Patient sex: F
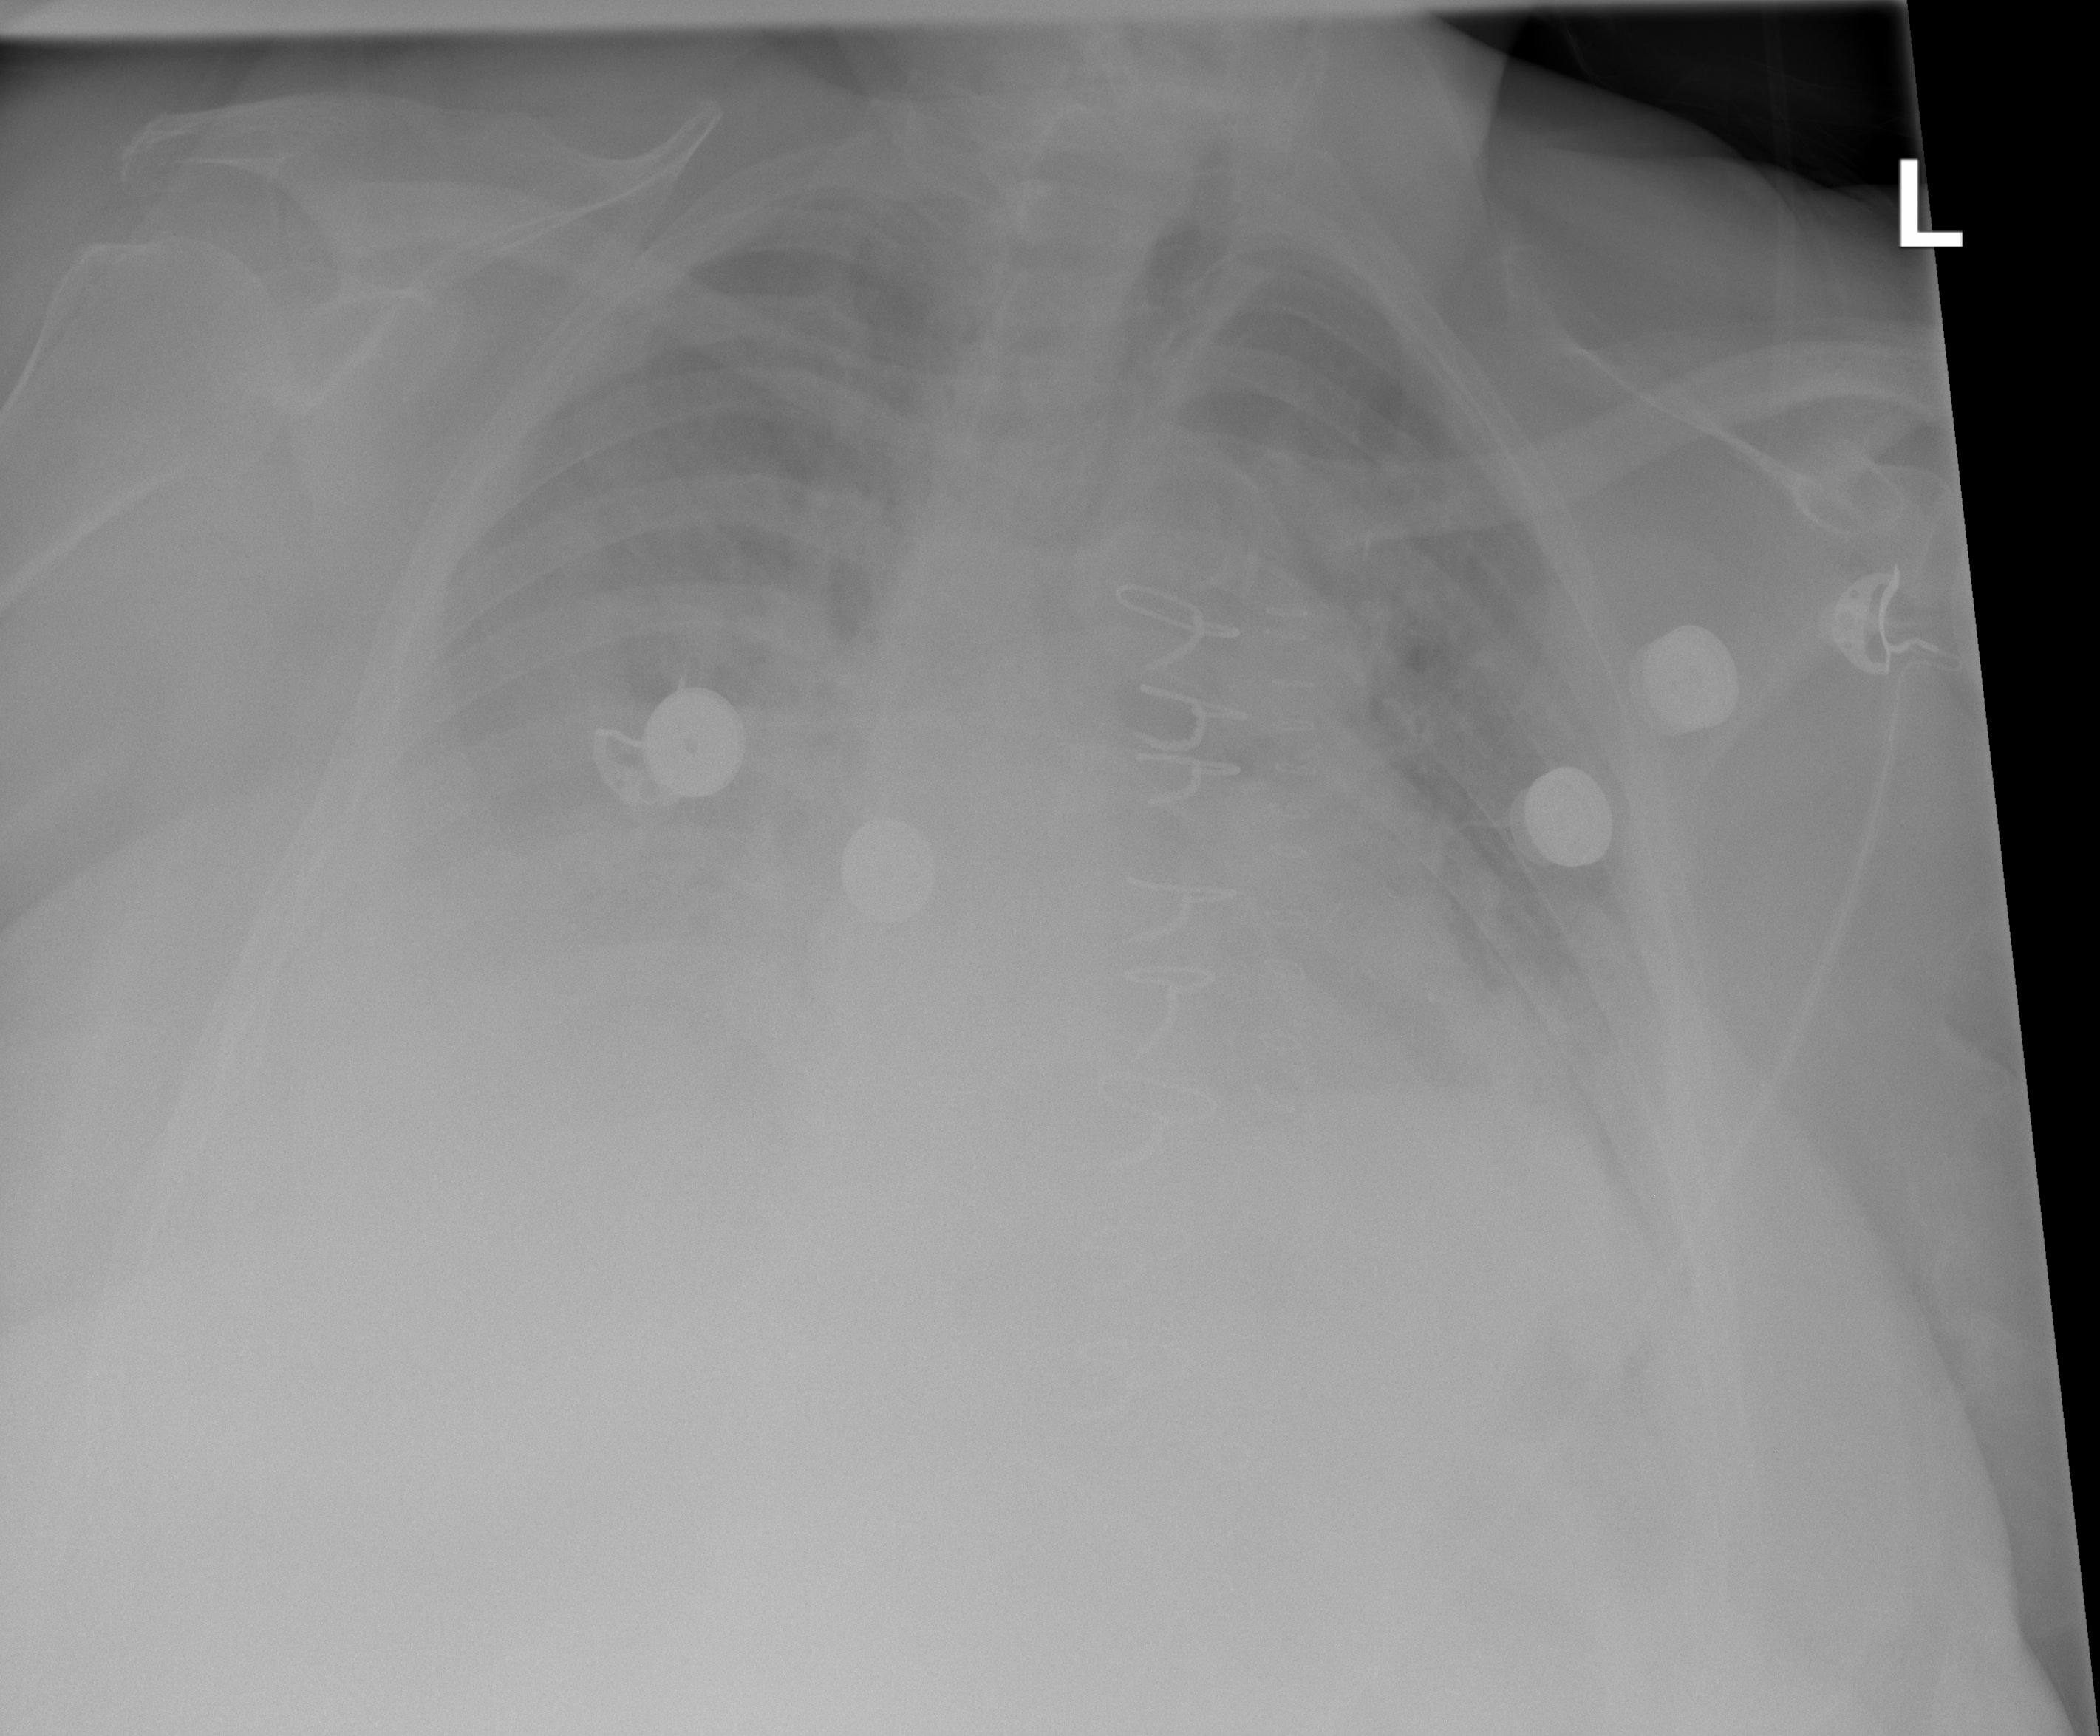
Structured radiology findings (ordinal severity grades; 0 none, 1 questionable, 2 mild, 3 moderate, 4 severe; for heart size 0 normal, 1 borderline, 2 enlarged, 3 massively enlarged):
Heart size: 2
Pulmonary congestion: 3
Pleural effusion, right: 4
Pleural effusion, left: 3
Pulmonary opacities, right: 1
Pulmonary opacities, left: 1
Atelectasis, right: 4
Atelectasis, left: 3